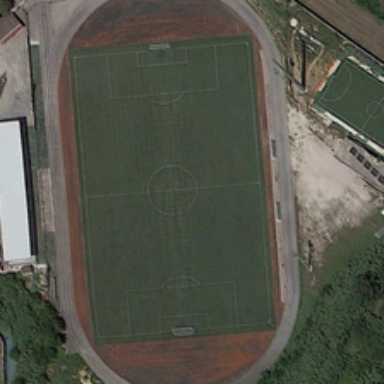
A lot of trees are planted around the playground .